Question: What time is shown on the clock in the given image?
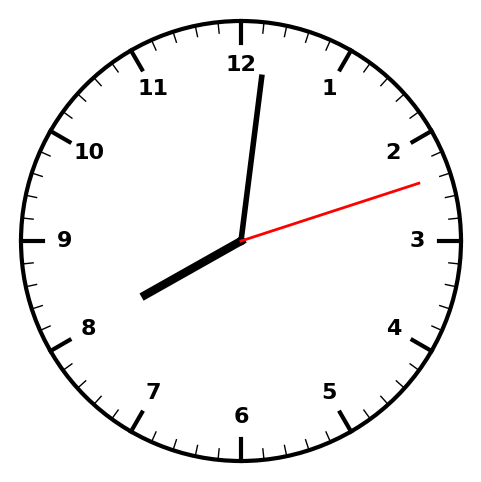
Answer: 08:01:12